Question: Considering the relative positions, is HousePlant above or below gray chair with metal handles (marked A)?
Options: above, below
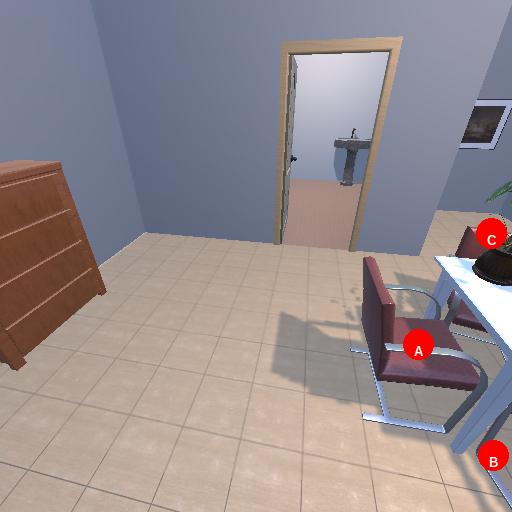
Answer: above